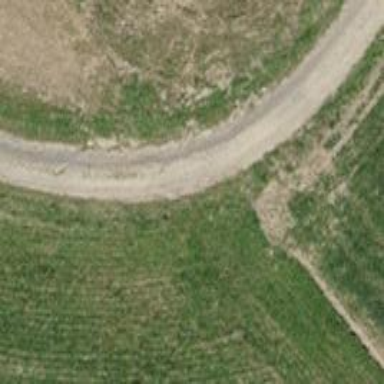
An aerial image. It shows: Track with fine gravel surface. The track has grade2 tracktype.